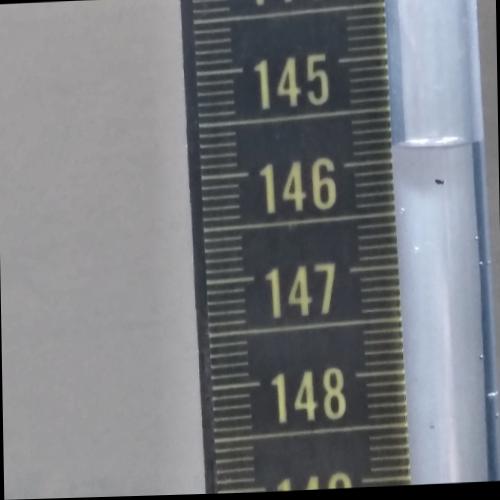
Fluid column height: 145.9 cm